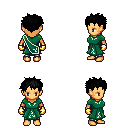
a pixel art fantasy rpg character, female body template, human, tanned skin, sash dress, metal pants, black bedhead hairstyle, gold gloves, four views (front, back, left, right), 2x2 character sprite sheet, small pixel art, hard edges, no anti-aliasing